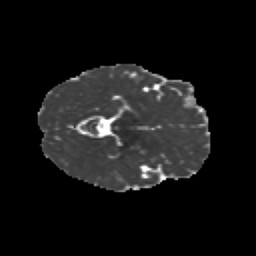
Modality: MD
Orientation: axial
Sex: female
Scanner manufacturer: siemens
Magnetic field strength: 3 T
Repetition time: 5 s
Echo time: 0.071 s